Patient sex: M
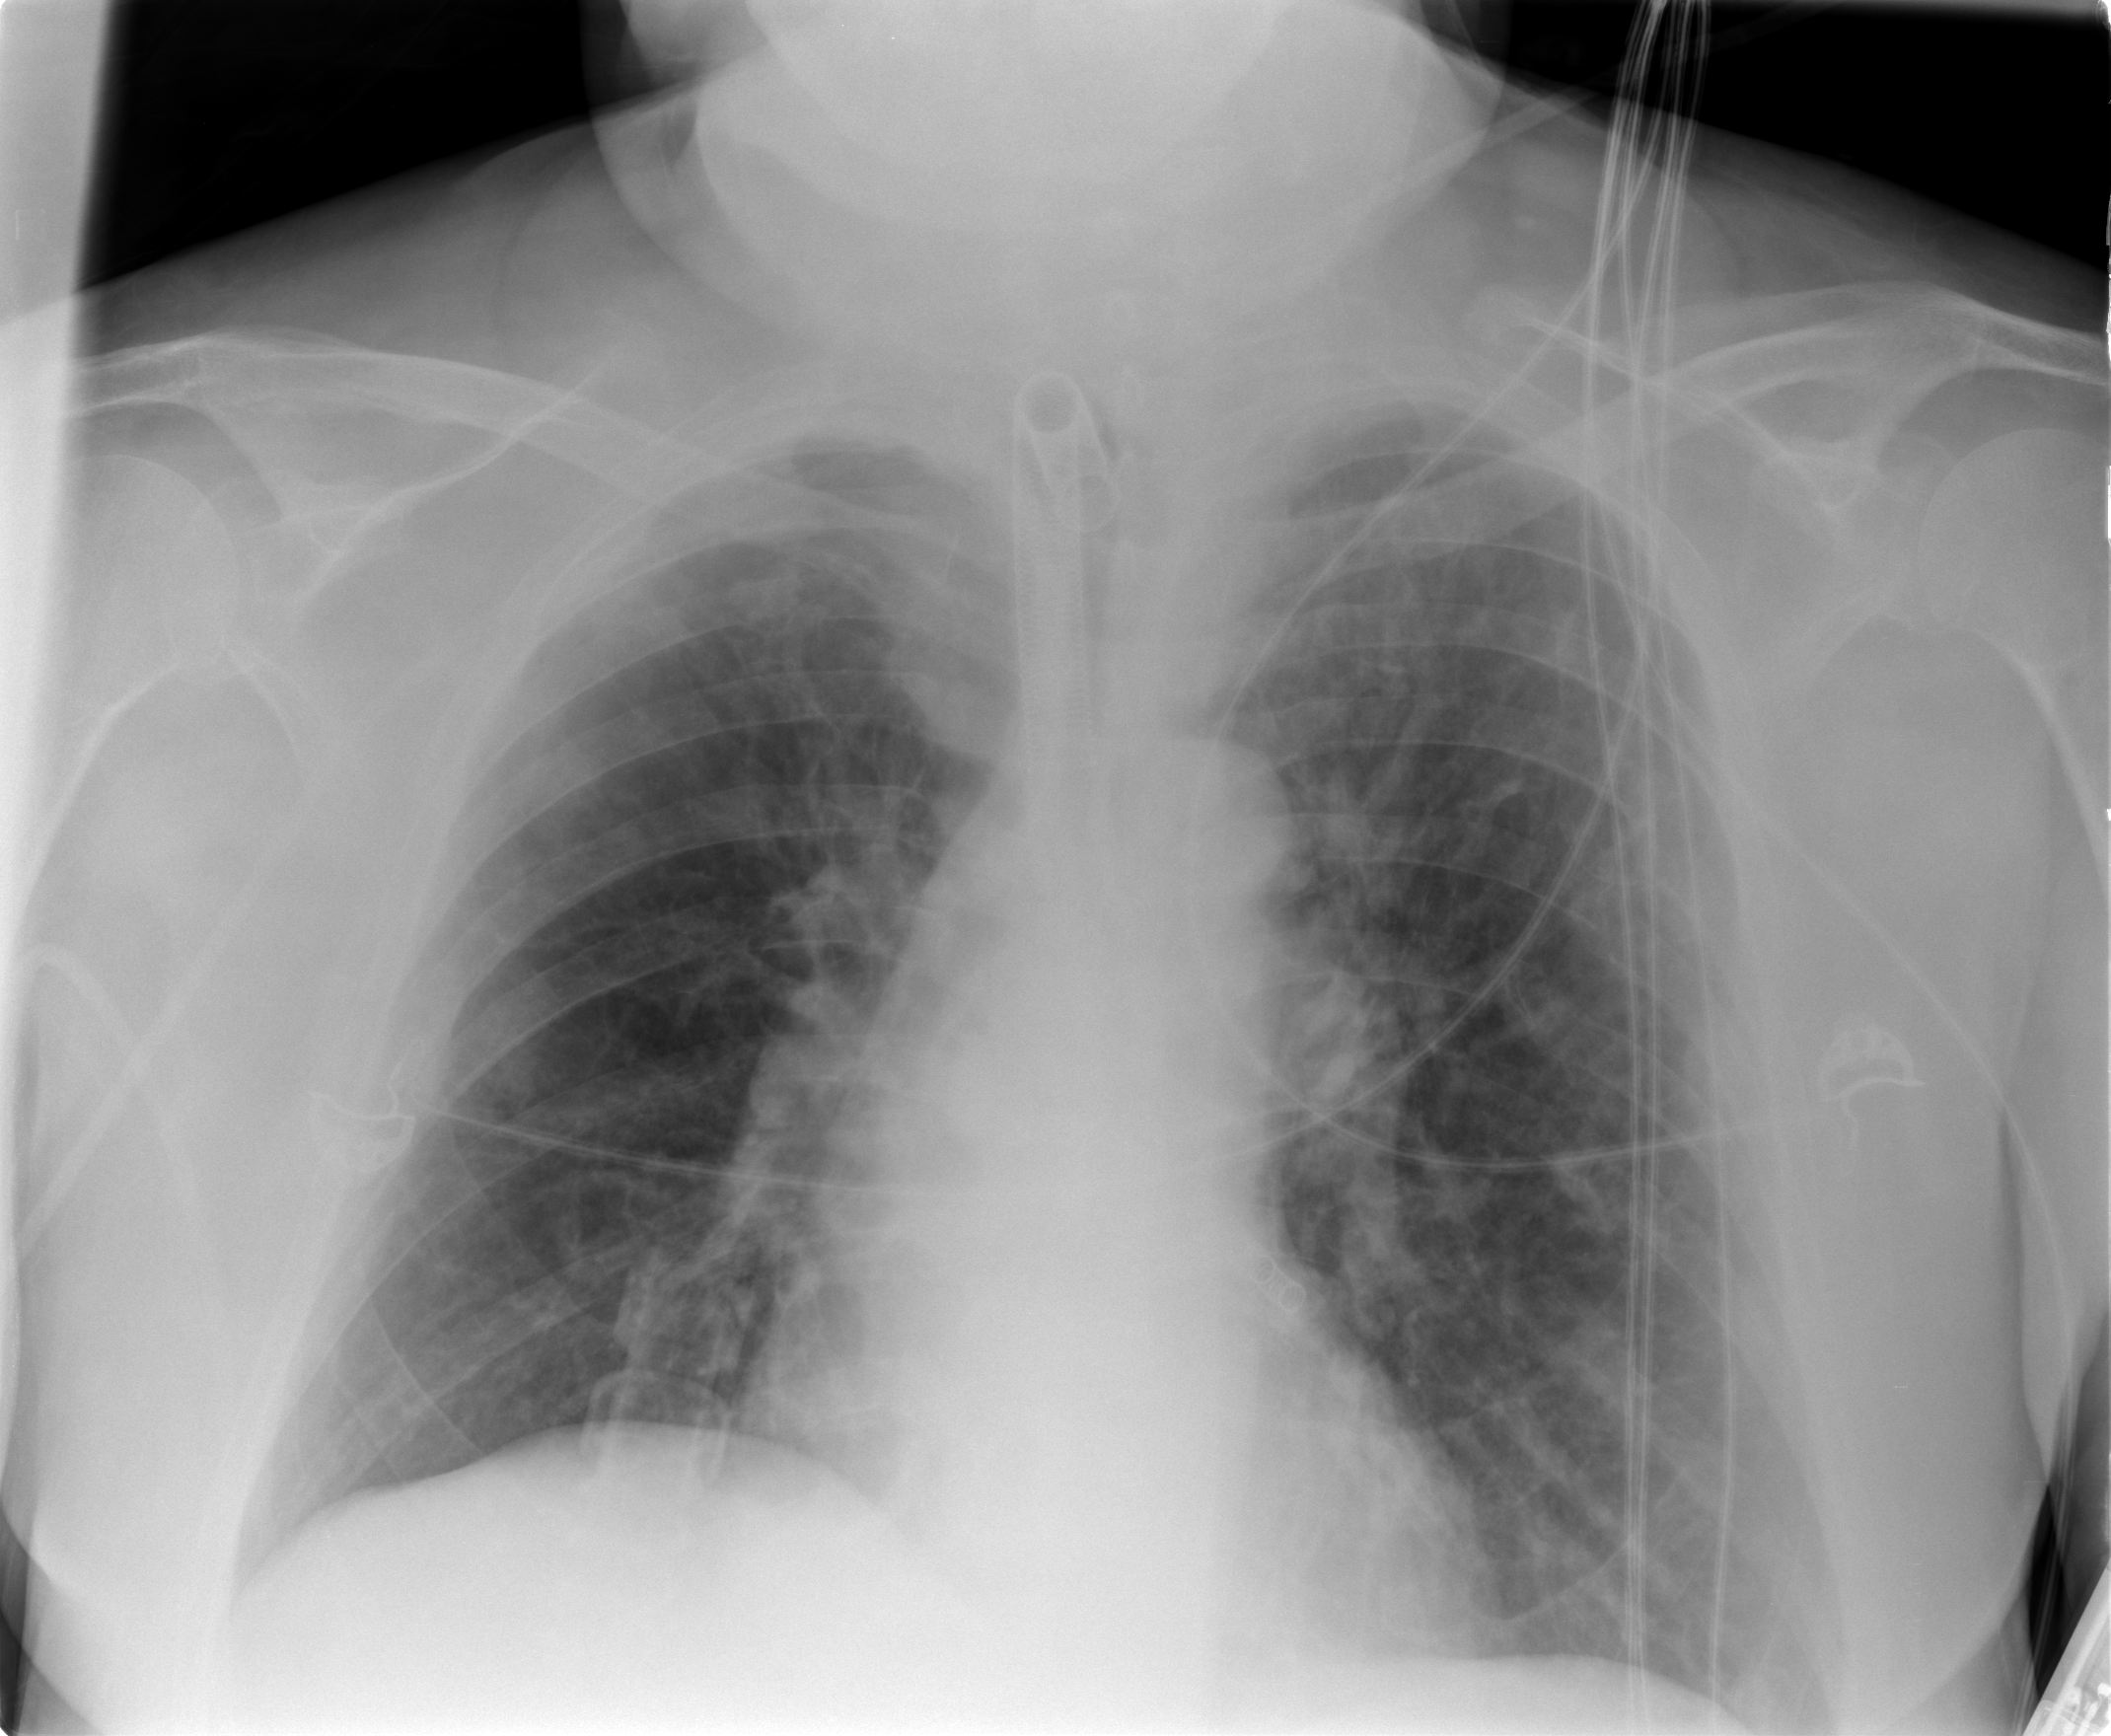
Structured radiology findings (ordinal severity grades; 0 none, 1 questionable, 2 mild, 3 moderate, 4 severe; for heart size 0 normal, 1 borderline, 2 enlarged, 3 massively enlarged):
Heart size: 0
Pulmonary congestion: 2
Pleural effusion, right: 0
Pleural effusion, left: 0
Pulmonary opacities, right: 0
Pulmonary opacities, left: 2
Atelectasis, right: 0
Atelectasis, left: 2